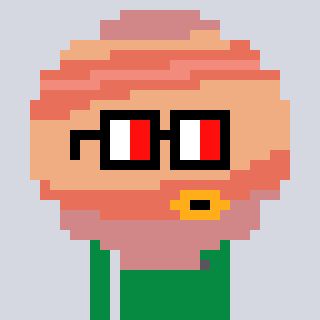
a pixel art character with square glasses with black frames and red eyes, a jupiter-shaped head and a green-colored body on a cool background